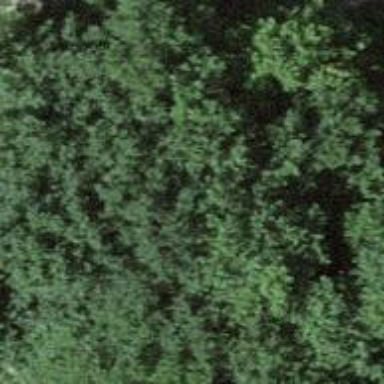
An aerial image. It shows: Single tag "natural: tree."